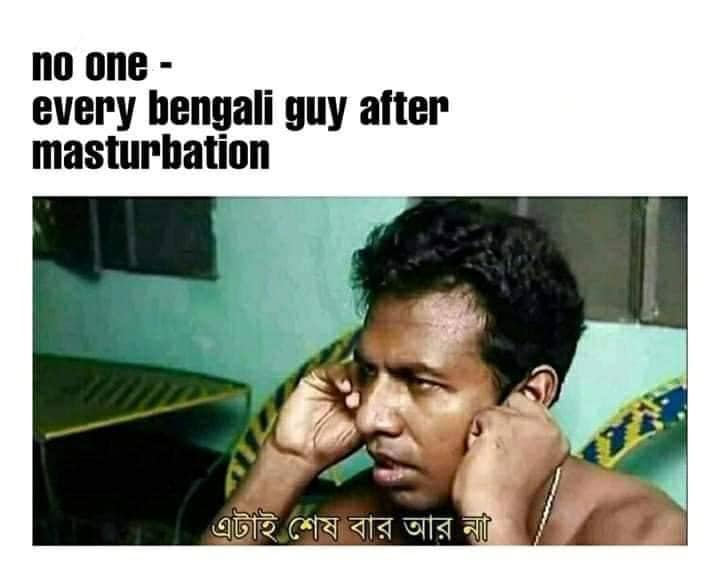
Caption: no one - every bengali guy after masturbation এটাই শেষ বার আর না
Label: non-hate